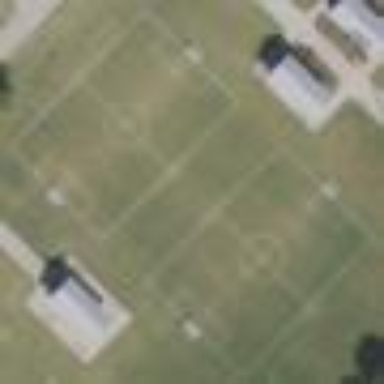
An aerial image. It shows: Soccer pitch for outdoor sports and leisure activities.